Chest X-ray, AP view. Patient: 81 years old, sex F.
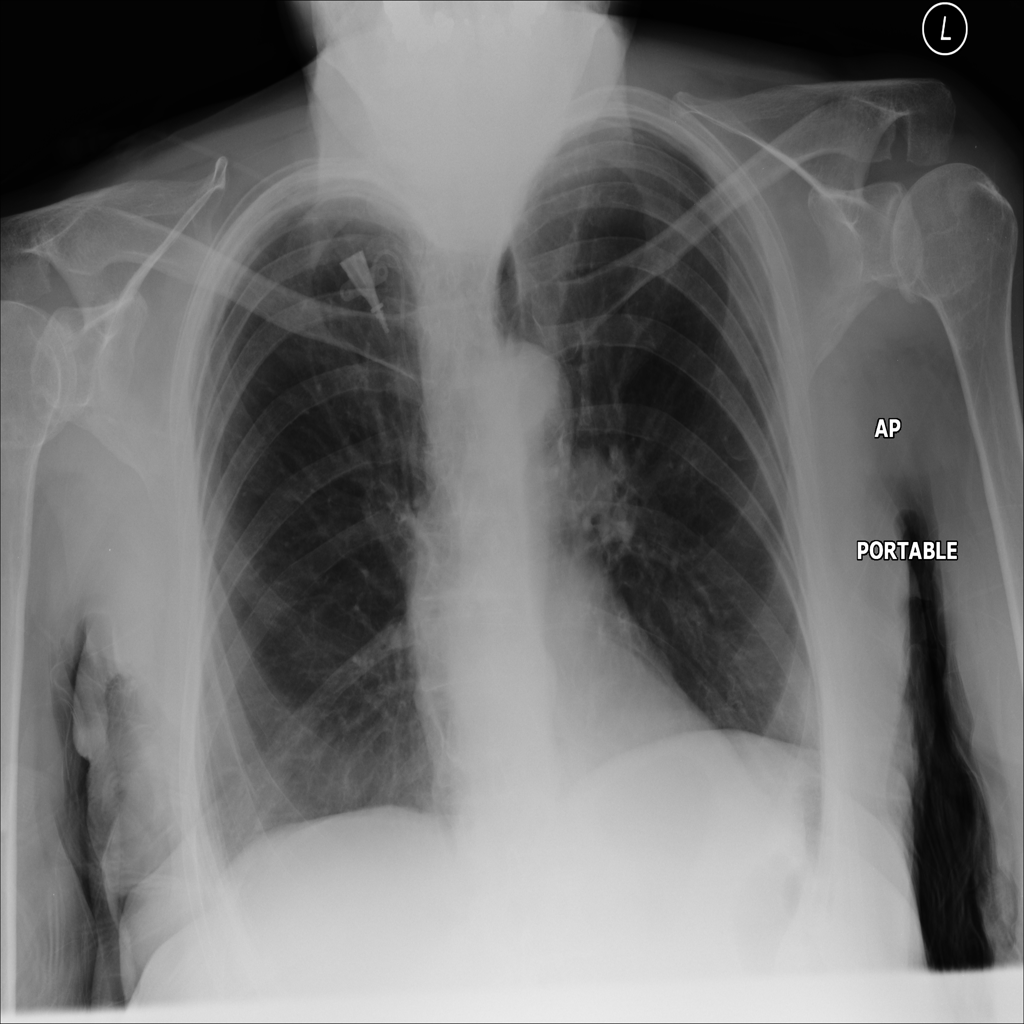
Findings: No Finding